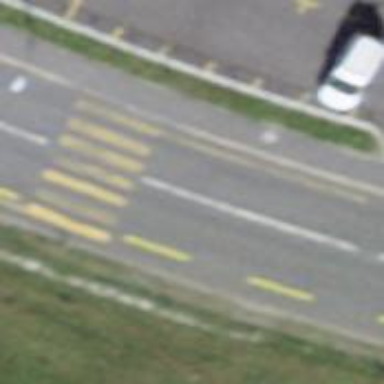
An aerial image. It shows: Marked crossing on the road.